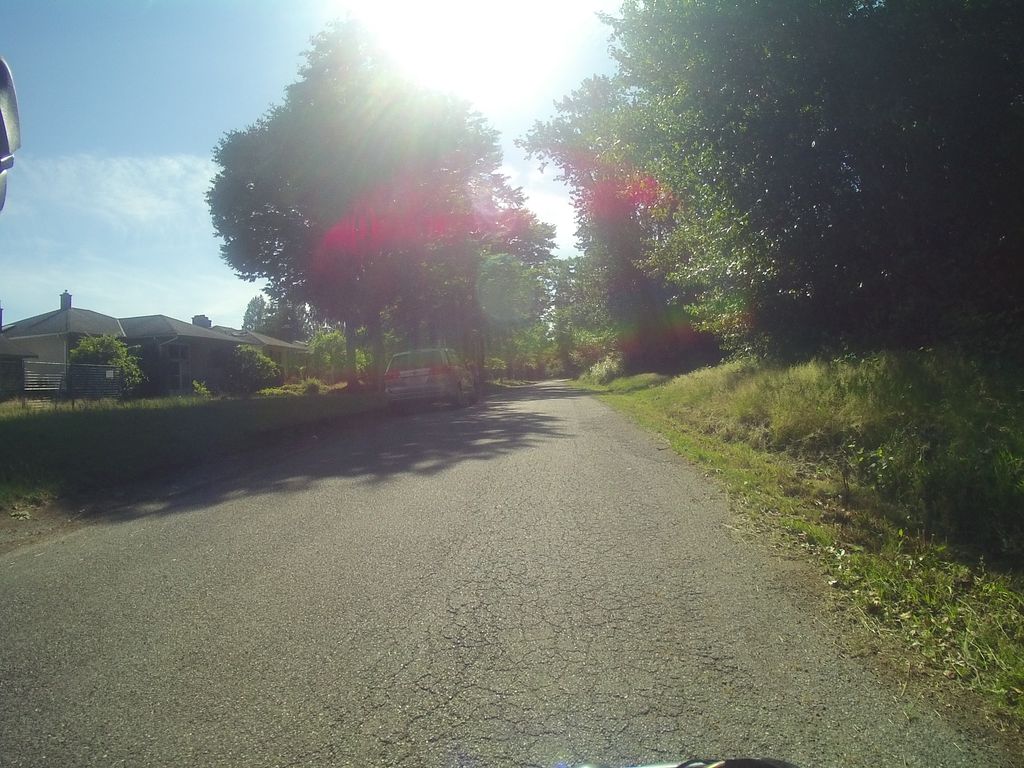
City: vancouver